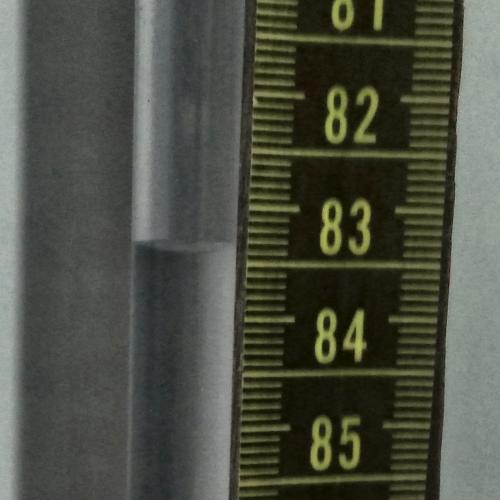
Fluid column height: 83.4 cm